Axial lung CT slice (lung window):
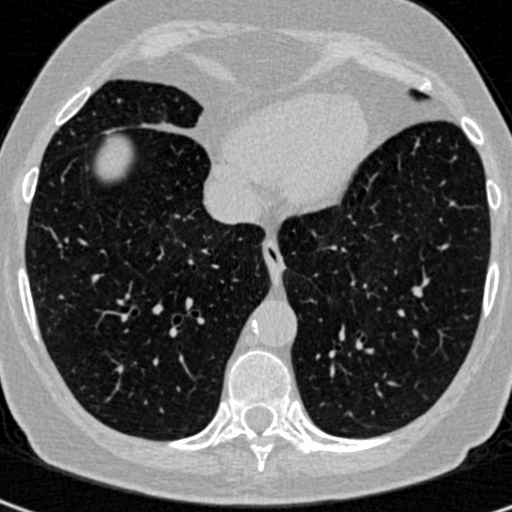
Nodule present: no